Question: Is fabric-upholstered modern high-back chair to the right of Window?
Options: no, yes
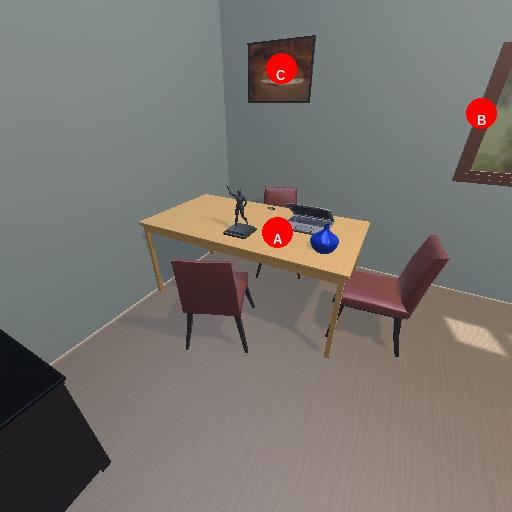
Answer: no